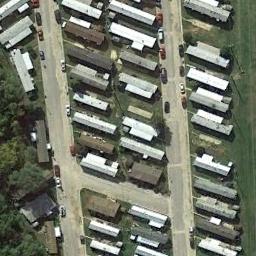
Label: residential